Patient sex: M
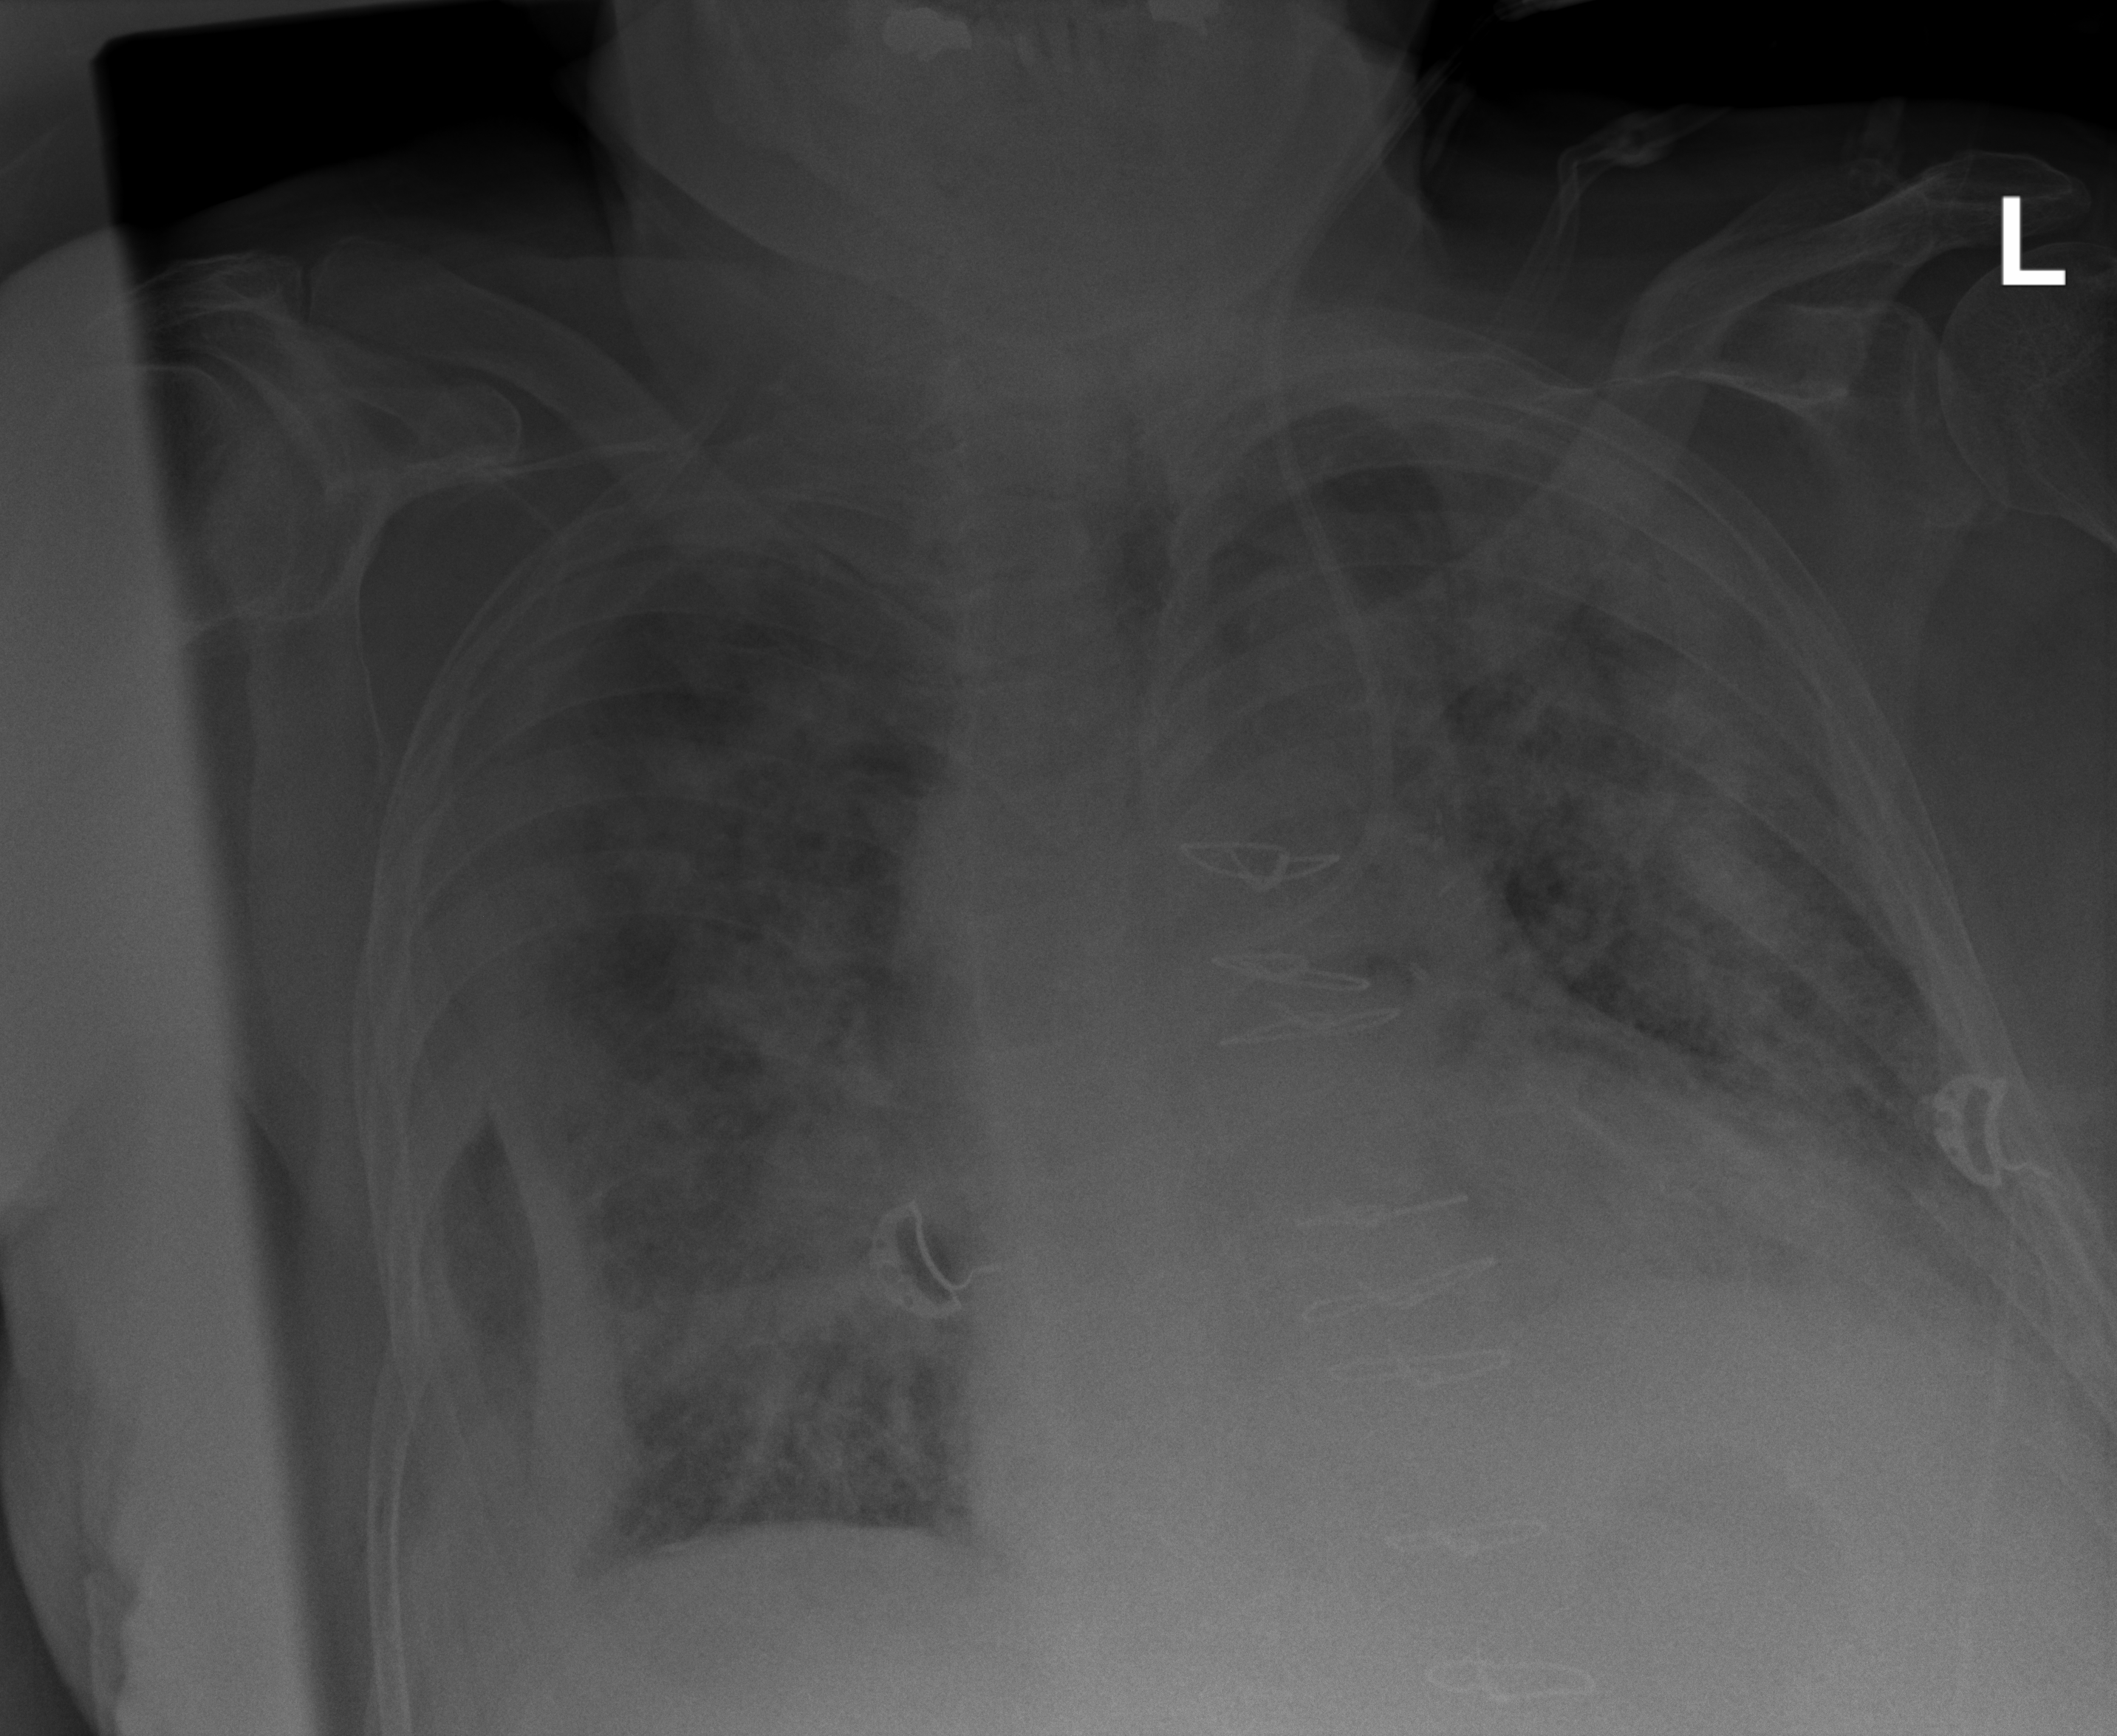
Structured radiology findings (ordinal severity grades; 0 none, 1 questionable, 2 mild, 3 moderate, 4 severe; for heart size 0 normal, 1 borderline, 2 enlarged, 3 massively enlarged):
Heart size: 2
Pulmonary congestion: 2
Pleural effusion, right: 2
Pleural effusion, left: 2
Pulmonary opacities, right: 4
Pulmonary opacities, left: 4
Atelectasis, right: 3
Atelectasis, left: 3